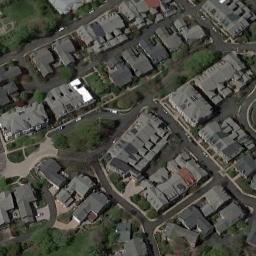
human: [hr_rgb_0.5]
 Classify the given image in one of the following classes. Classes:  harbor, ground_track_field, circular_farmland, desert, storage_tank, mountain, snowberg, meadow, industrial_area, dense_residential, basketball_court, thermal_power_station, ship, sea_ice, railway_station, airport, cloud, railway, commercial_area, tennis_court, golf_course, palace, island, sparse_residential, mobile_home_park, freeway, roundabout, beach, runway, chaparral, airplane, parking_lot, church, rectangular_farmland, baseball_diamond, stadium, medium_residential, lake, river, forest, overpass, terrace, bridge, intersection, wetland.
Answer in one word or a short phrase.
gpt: dense_residential